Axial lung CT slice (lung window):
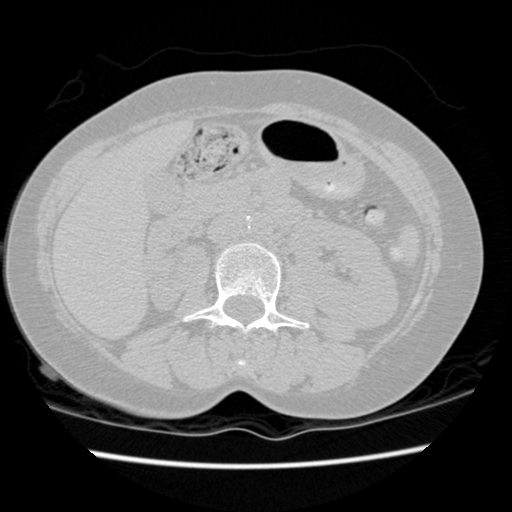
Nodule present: no